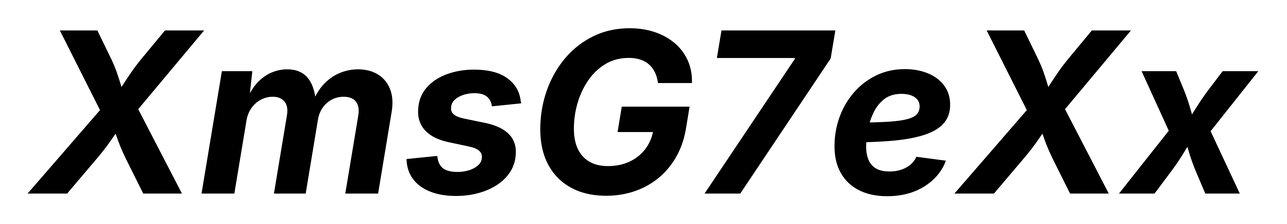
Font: Inter-Italic_Bold_Italic